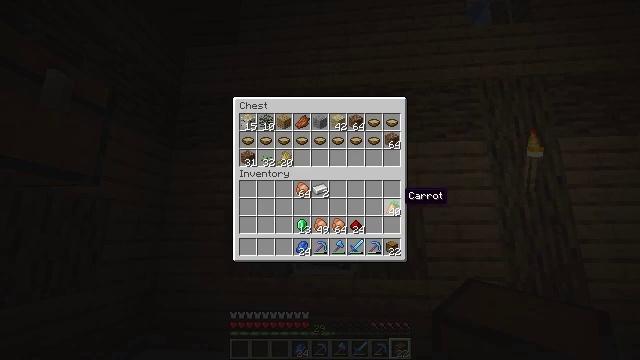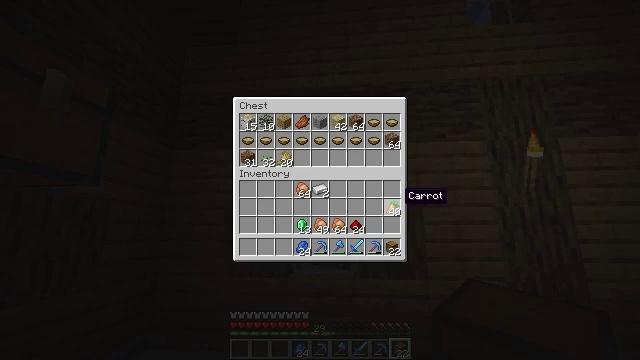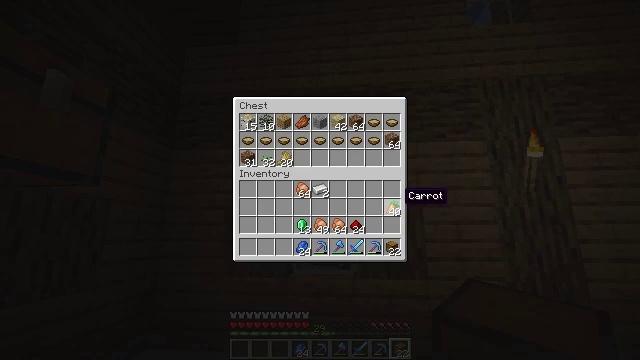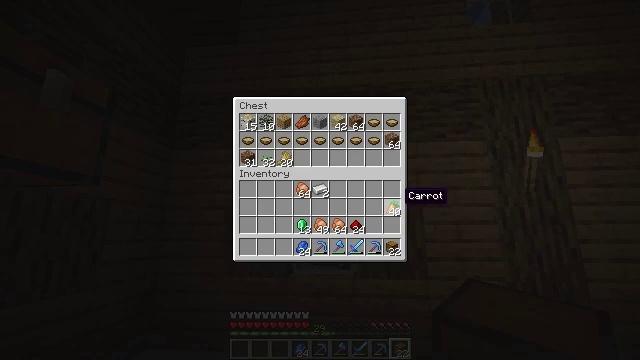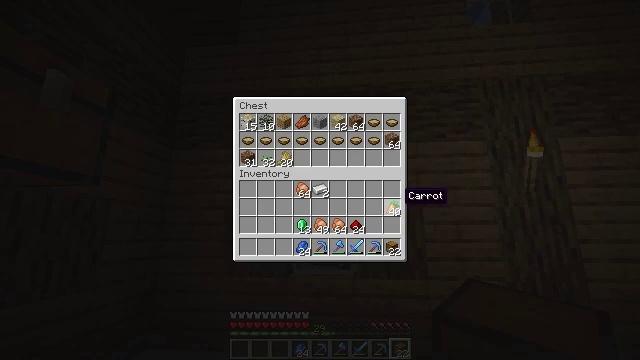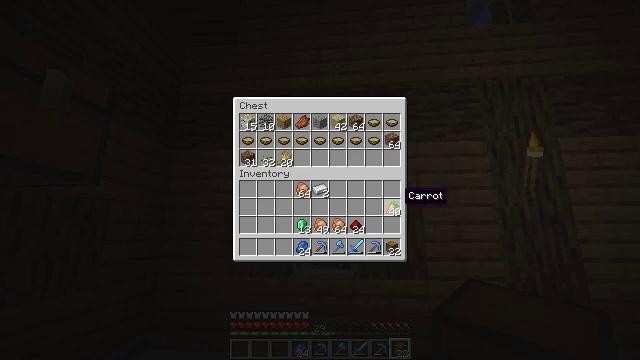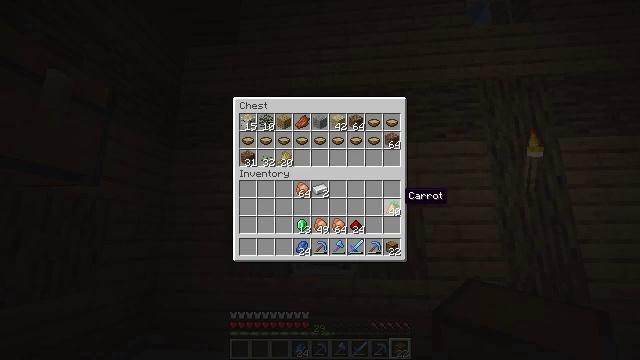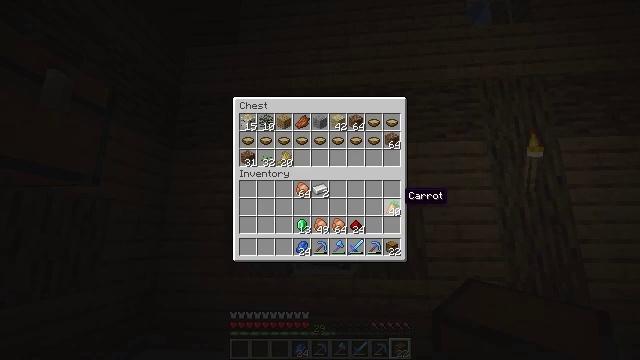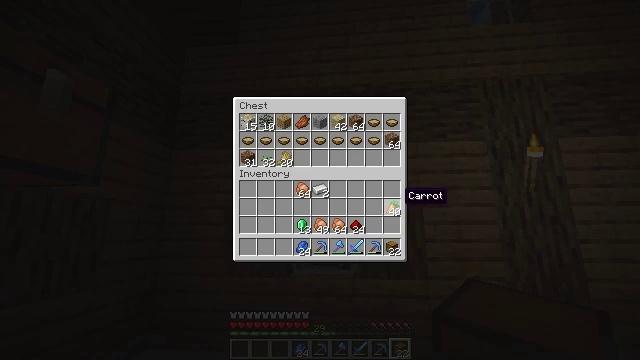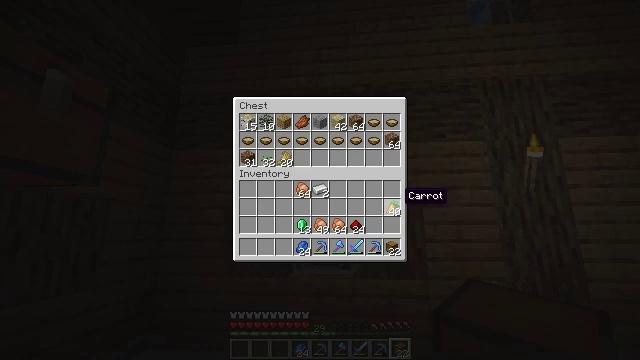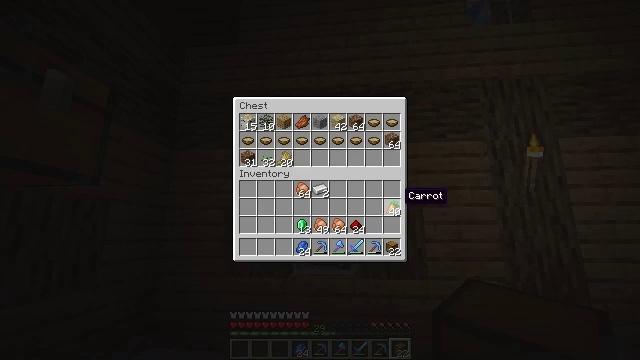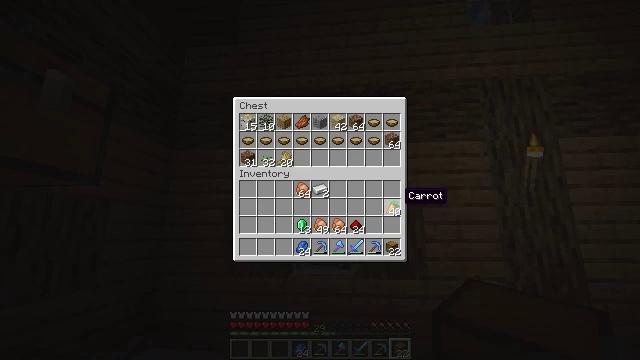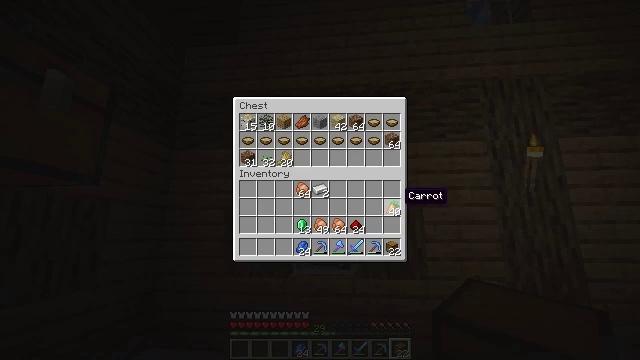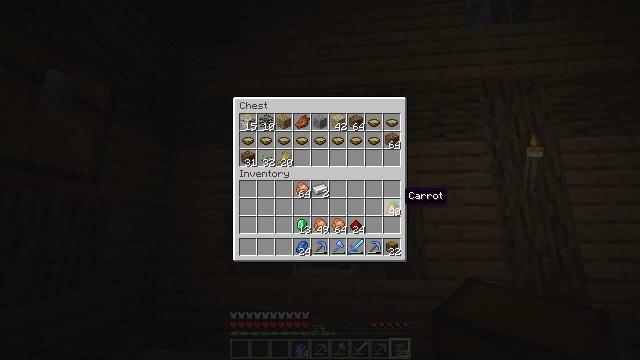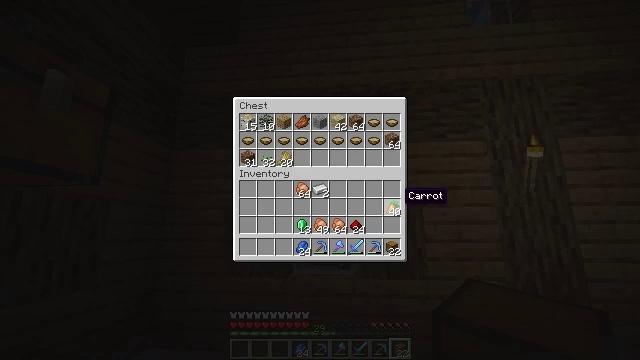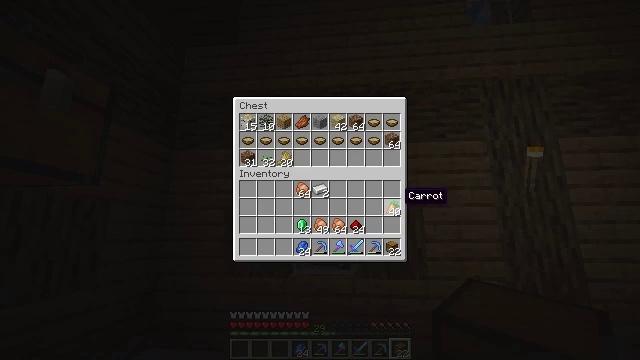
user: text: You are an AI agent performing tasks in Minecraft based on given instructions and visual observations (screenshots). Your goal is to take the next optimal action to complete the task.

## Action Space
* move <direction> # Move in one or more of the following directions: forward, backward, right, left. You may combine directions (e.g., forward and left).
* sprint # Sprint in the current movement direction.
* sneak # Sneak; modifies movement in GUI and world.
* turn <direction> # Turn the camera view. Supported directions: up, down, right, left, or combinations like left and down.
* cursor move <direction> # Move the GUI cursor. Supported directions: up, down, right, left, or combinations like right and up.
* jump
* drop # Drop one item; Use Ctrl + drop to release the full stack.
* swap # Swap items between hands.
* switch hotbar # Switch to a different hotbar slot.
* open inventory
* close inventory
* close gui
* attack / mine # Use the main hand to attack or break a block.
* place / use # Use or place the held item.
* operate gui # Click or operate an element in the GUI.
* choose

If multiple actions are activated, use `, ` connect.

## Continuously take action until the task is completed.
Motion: motion action
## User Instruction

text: Interact with the crafting table to craft an apple.
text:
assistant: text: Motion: no_op
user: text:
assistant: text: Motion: no_op
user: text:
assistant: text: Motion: no_op
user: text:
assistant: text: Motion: no_op
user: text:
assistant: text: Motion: no_op
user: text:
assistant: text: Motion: no_op
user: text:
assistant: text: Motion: no_op
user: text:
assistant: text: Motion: no_op
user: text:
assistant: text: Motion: no_op
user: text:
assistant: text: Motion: no_op
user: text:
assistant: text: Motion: no_op
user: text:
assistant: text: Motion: no_op
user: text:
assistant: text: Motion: no_op
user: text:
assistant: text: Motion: no_op
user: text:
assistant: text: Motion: no_op
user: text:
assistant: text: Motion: no_op
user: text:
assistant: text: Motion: no_op
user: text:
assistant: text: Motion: no_op
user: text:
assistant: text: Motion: no_op
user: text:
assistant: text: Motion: no_op
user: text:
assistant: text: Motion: no_op
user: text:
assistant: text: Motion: no_op
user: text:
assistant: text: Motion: no_op
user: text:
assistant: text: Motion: no_op
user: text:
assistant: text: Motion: no_op
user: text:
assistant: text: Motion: no_op
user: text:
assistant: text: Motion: no_op
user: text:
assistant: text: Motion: no_op
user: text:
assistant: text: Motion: no_op
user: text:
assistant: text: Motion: no_op